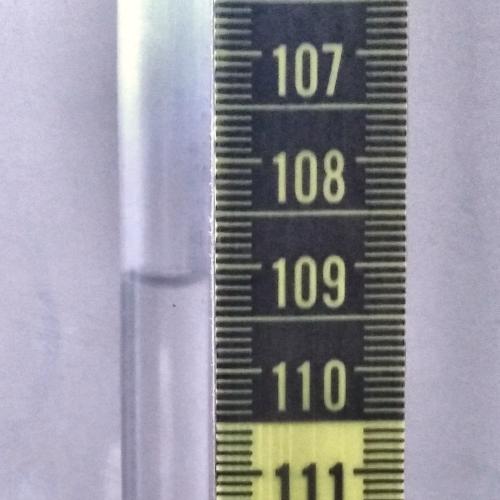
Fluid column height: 109.1 cm